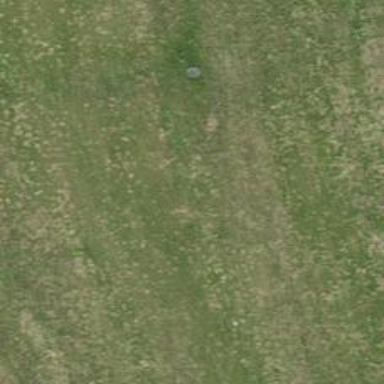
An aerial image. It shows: View of golf hole.